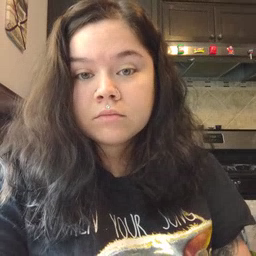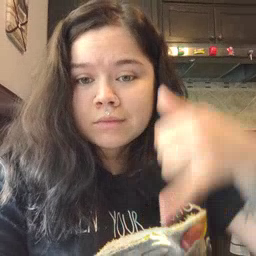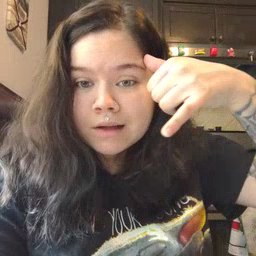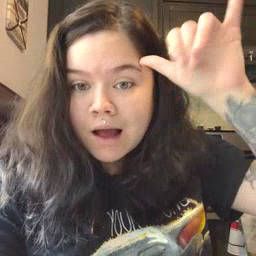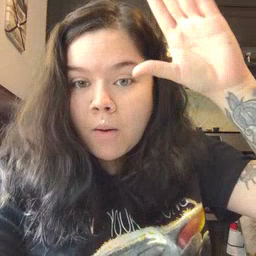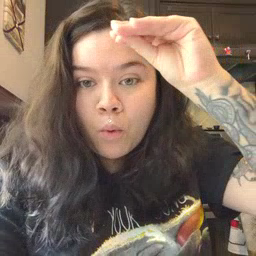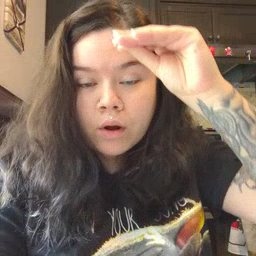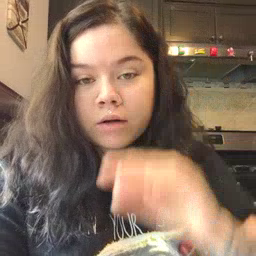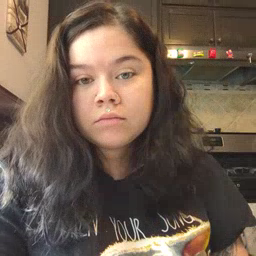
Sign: cowboy